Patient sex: M
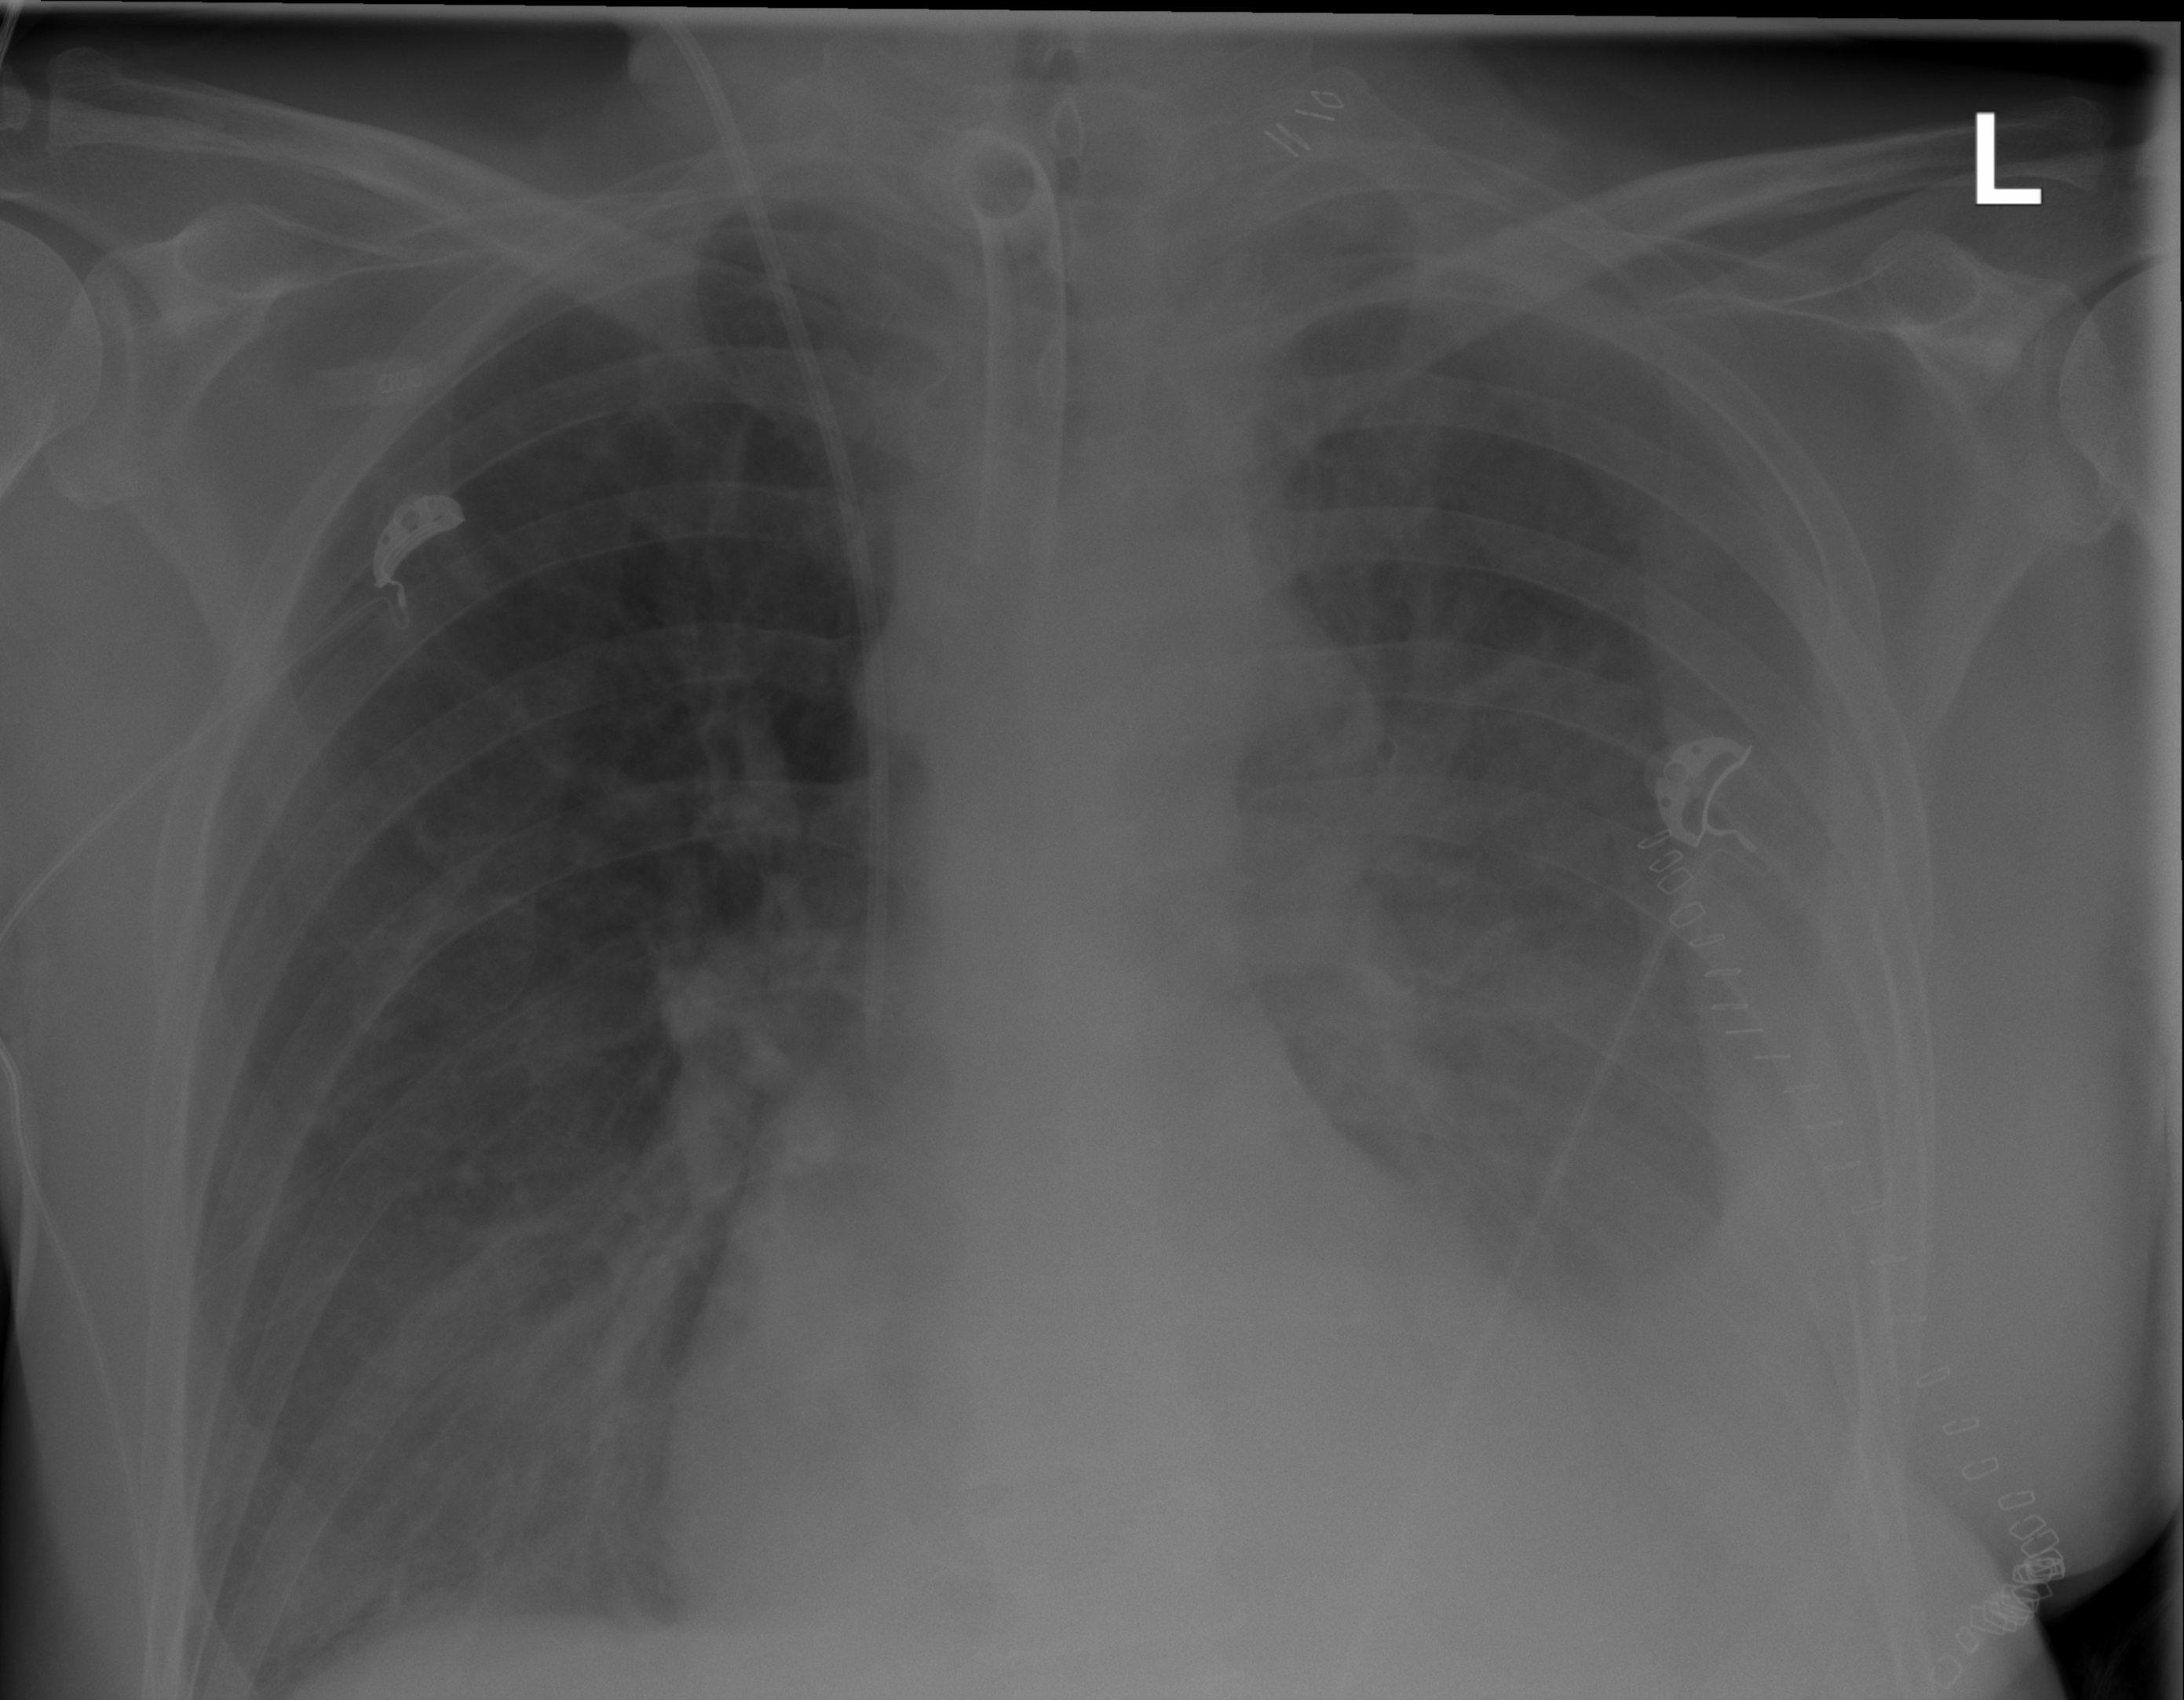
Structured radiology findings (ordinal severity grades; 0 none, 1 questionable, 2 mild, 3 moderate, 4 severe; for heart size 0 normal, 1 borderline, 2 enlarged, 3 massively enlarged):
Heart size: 2
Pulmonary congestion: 2
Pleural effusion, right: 2
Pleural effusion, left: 3
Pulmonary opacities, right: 2
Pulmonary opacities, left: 2
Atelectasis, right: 2
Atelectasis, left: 3